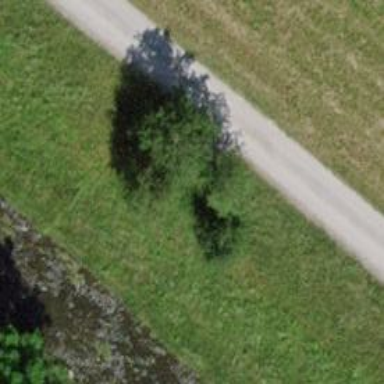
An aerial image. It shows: Landmark tree with broadleaved leaves.